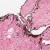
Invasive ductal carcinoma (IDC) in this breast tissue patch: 0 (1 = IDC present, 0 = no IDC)